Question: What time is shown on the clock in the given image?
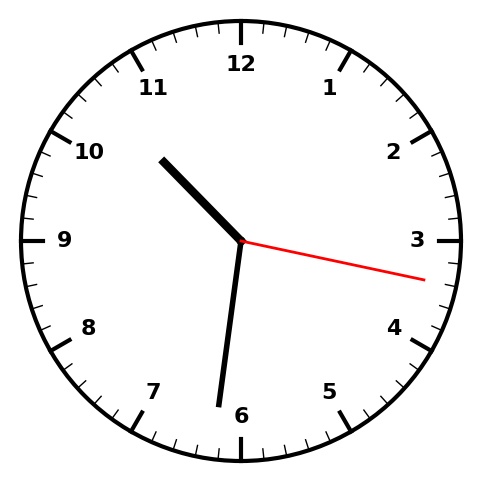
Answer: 10:31:17